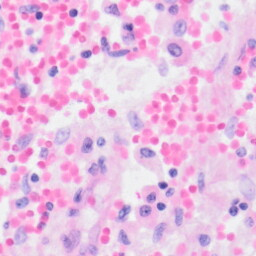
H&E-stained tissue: Kidney